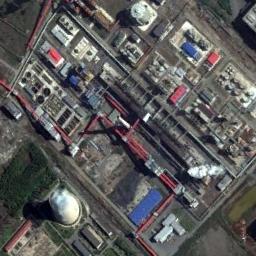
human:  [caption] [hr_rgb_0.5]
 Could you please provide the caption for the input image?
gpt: Many buildings of different shapes and sizes are beside the thermal power station .

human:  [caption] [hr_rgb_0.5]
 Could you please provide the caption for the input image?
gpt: In the thermal power station there are neatly planned plants, Equipment and good greenery, there is a cooling tower and a chimney .

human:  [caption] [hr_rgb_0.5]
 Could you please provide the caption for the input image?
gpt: The thermal power station is next to some buildings and trees with white mist above .

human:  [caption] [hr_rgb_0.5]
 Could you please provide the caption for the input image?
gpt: Two thermal power stations are spraying smoke .

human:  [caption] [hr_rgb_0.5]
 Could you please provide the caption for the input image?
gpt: There are many buildings and a chimney on the thermal power station .